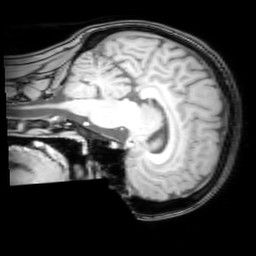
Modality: T1w
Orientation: sagittal
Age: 21
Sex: female
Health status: healthy
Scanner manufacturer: philips
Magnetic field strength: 3 T
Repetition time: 0.012 s
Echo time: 0.0037 s